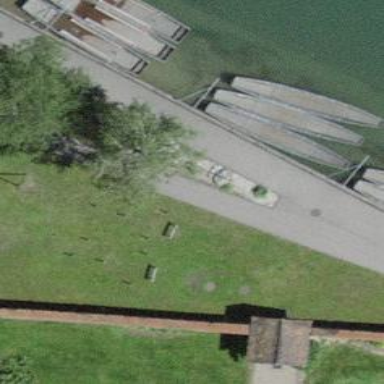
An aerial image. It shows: Picnic table located in leisure land area.